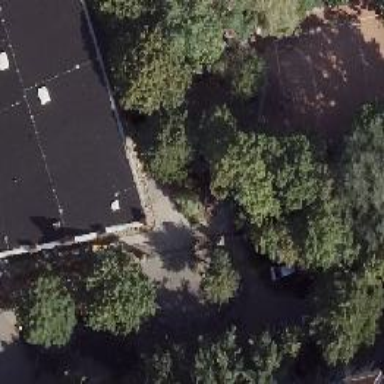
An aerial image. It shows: Kindergarten.